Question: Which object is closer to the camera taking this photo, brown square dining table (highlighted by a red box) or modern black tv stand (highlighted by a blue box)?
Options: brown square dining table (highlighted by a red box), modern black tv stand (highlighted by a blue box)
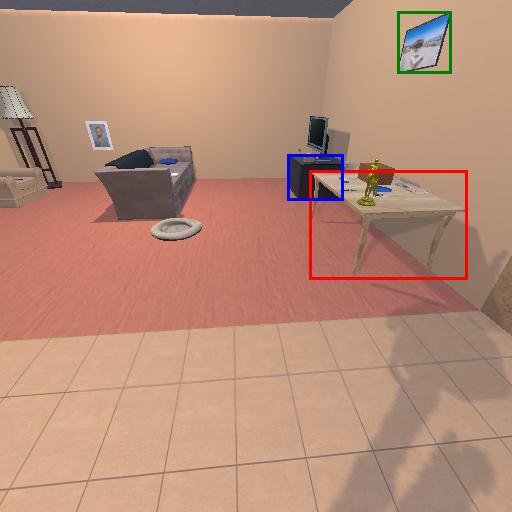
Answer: brown square dining table (highlighted by a red box)